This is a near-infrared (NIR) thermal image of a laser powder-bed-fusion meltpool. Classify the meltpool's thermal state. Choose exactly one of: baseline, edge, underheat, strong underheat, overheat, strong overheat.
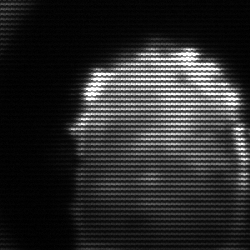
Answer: baseline